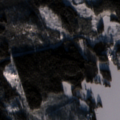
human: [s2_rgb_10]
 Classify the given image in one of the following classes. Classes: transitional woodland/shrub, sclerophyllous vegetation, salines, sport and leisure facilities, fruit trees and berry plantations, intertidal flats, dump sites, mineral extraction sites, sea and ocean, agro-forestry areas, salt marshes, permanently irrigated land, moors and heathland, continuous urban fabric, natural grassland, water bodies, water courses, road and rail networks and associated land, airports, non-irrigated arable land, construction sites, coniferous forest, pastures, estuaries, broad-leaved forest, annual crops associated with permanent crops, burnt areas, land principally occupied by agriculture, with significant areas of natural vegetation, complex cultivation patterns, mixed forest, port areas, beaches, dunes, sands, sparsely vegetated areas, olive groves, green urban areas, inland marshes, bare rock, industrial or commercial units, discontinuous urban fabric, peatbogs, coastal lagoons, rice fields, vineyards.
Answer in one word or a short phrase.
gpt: coniferous forest, mixed forest, transitional woodland/shrub, water bodies